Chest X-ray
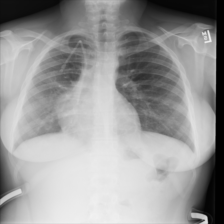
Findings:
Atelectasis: negative
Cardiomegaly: negative
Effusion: negative
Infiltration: negative
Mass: negative
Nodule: negative
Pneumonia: negative
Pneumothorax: negative
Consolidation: negative
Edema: negative
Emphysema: negative
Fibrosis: negative
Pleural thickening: negative
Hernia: negative